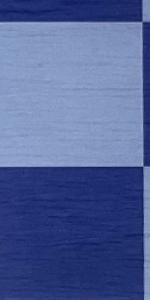
Label: Empty